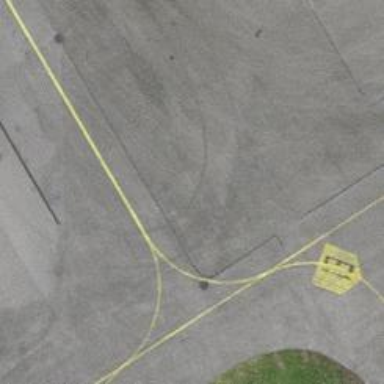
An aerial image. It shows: View of taxiway at the airport.